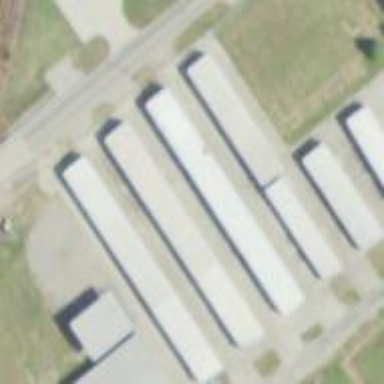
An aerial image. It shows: Building used for storage rental.